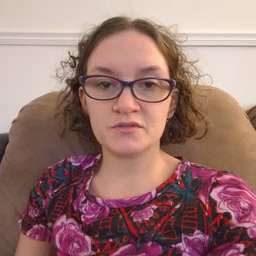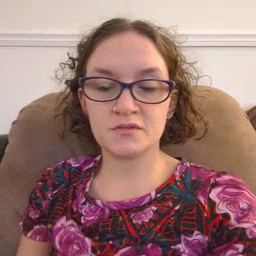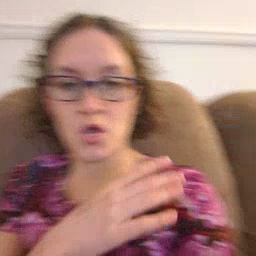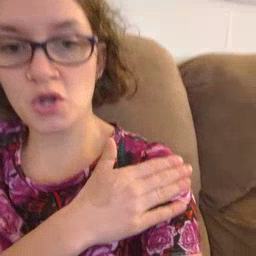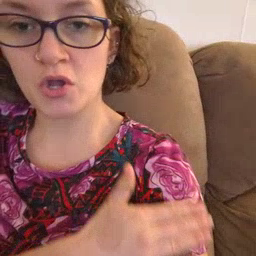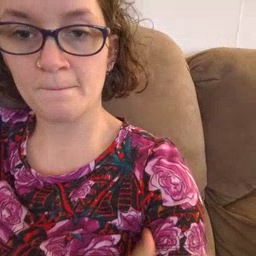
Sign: arm